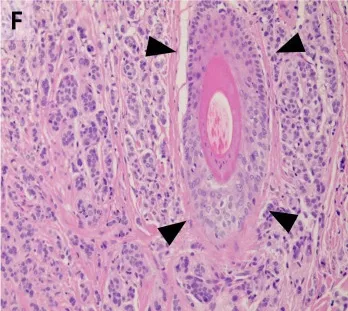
Gross specimen and histopathological findings of the primary breast cancer and scalp lesion. (HE x 15).
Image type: pathology (h&e)